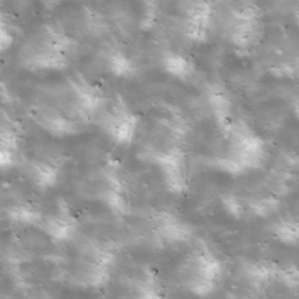
Label: non_frost